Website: macys
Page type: store-pickup
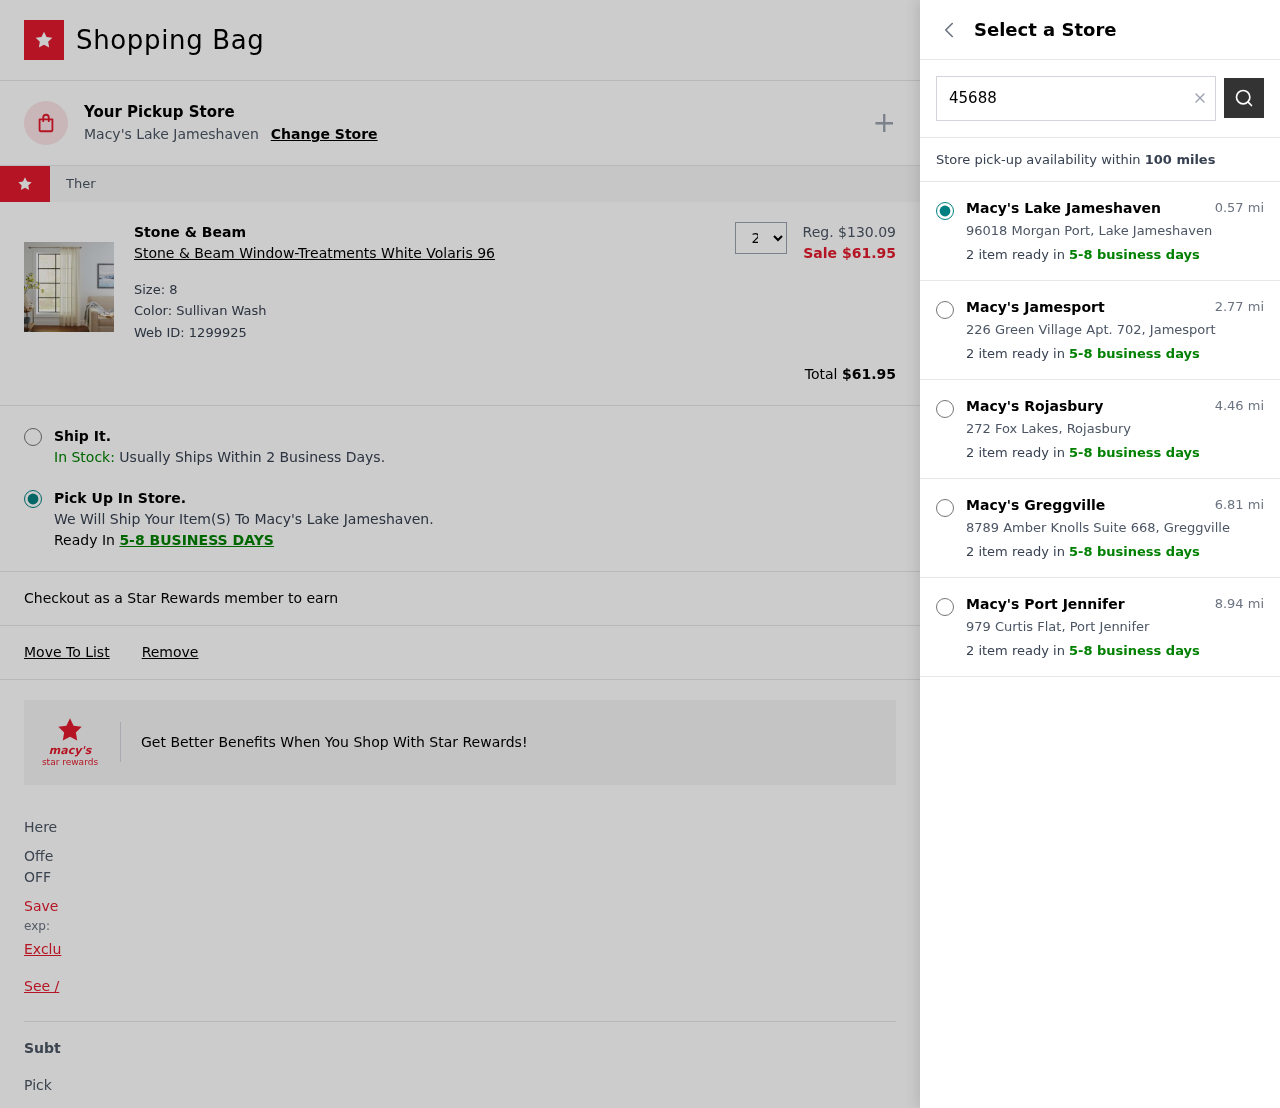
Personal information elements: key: PII_LOCATION1_CITY
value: Lake Jameshaven
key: PII_LOCATION1_STREET
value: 96018 Morgan Port
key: PII_LOCATION2_CITY
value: Jamesport
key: PII_LOCATION2_STREET
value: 226 Green Village Apt. 702
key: PII_LOCATION3_CITY
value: Rojasbury
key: PII_LOCATION3_STREET
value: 272 Fox Lakes
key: PII_LOCATION4_CITY
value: Greggville
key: PII_LOCATION4_STREET
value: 8789 Amber Knolls Suite 668
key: PII_LOCATION5_CITY
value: Port Jennifer
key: PII_LOCATION5_STREET
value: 979 Curtis Flat
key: PII_POSTCODE
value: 45688
Product elements: key: PRODUCT1_BRAND
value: Stone & Beam
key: PRODUCT1_NAME
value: Stone & Beam Window-Treatments White Volaris 96
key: PRODUCT1_PRICE
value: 61.95
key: PRODUCT1_QUANTITY
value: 2
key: PRODUCT1_ORIGINAL_PRICE
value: $130.09
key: PRODUCT1_WEB_ID
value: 1299925
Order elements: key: ORDER_TOTAL
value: $61.95
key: ORDER_DELIVERY_DATE
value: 5-8 business days
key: ORDER_DELIVERY_DATE
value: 5-8 BUSINESS DAYS
Search elements: key: SEARCH_LOCATION
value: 45688